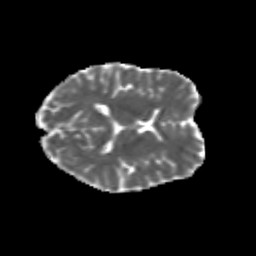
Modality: MD
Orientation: axial
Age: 19
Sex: female
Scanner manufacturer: siemens
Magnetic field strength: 3 T
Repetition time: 3.5 s
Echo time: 0.113 s